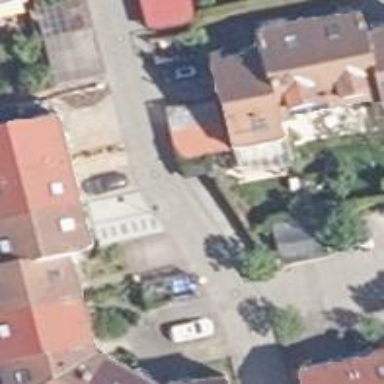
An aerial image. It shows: Living street.